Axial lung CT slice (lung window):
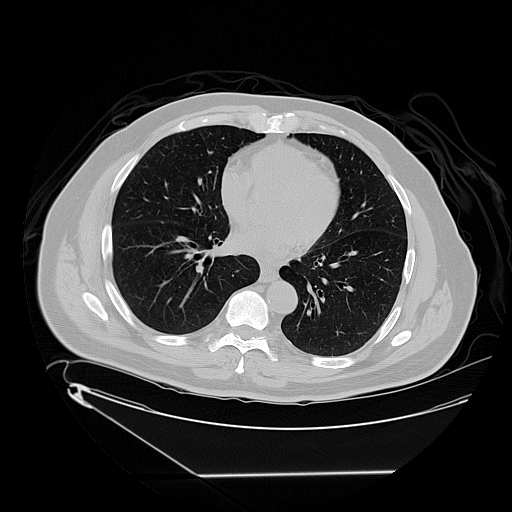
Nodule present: no